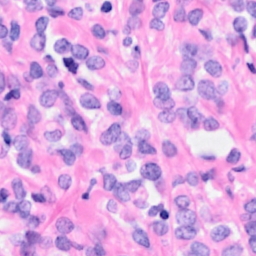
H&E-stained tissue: Breast